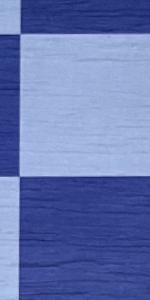
Label: Empty